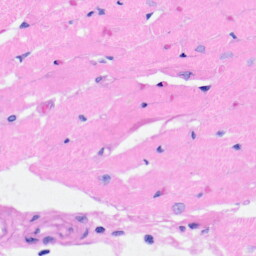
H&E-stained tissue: Heart